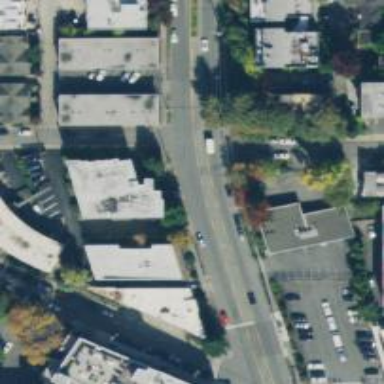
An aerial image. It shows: Secondary road with separate asphalt sidewalk.